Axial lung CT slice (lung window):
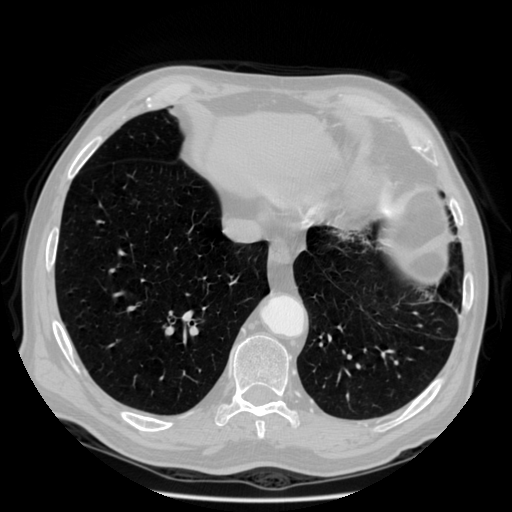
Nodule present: no